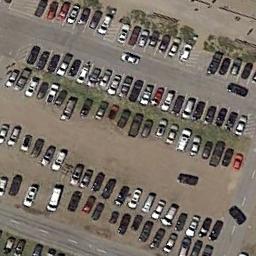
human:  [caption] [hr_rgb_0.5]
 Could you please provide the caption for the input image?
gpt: There are many different colored cars in the parking lot .

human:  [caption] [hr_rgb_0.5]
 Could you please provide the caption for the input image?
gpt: There are many yellow signs in the parking lot .

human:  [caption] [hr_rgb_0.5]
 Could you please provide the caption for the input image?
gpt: The parking lot is full of cars .

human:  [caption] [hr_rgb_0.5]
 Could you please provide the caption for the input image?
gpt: The parking lot has some cars arranged neatly in lines .

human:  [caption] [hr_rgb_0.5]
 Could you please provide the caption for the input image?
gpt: There are many cars on the parking lot with no grid lines .